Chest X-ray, AP view. Patient: 45 years old, sex F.
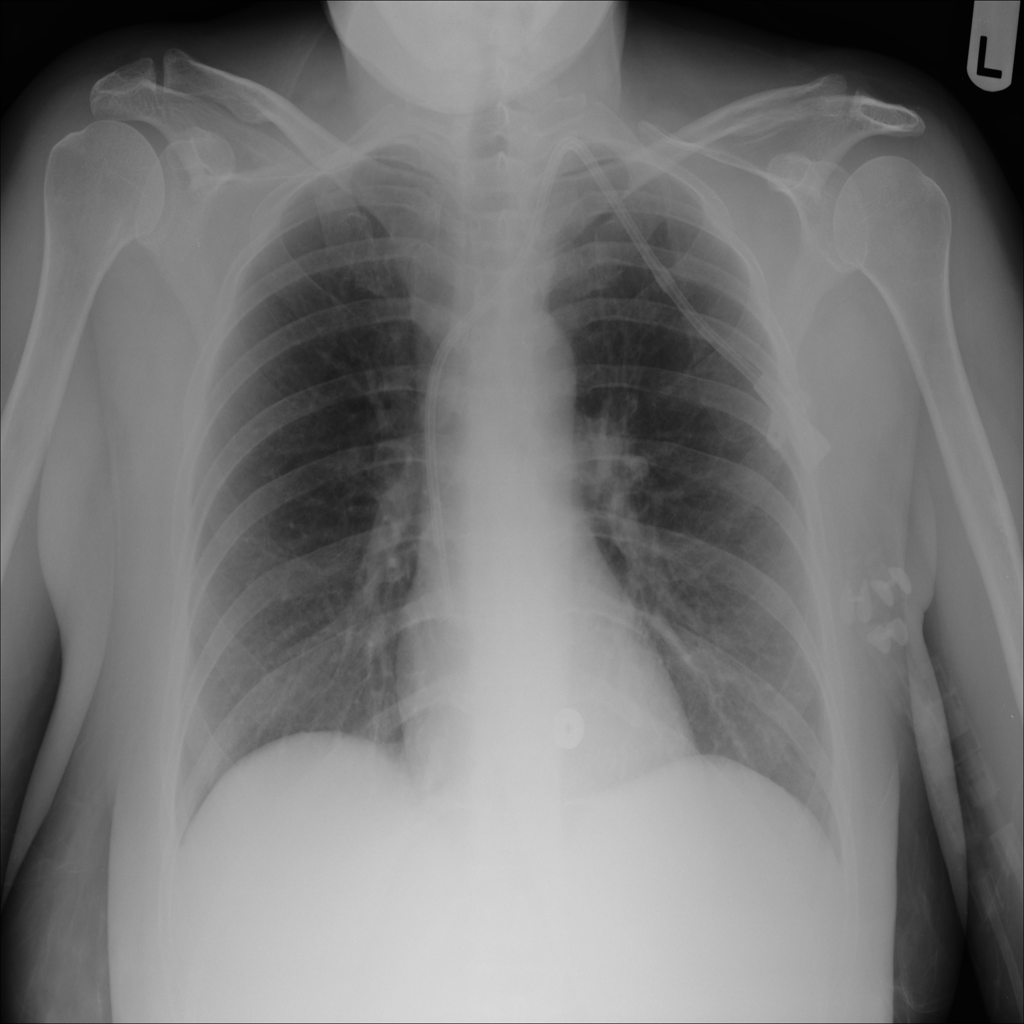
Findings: No Finding